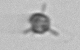
Label: Rhabdolithes